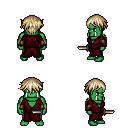
a pixel art fantasy rpg character, male body template, orc, green skin, red robe, metal pants, white blonde short bangs hairstyle, cloth bracers, dagger, four views (front, back, left, right), 2x2 character sprite sheet, small pixel art, hard edges, no anti-aliasing